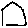
Label: hexagon